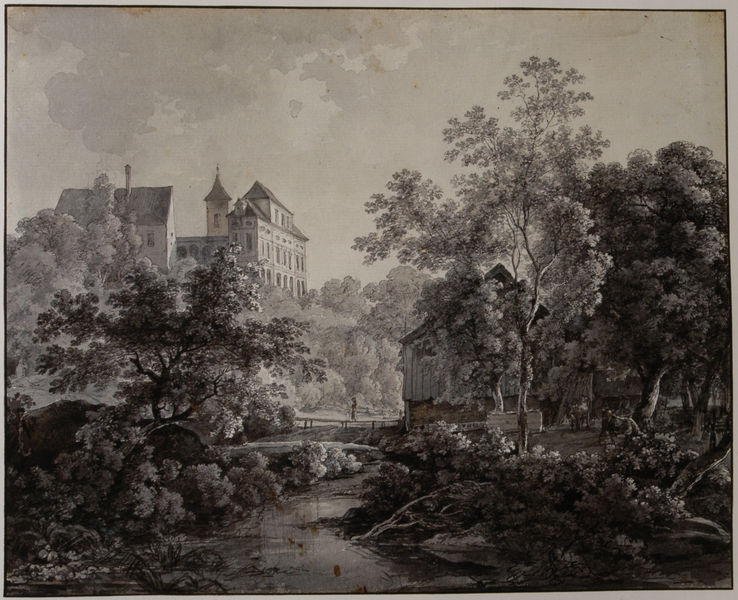
Titel: Schloß Harlaching
Künstler: Johann Georg von Dillis
Institution: (Privatbesitz)
Schlagwörter: baum, berg, blätter, dunkel, himmel, laub, mann, schatten, wasser, weiß, wolken, bäume, fluss, frauen, landschaft, menschen, see, stadt, ufer, äste, braun, fenster, frau, grau, hell, licht, männer, schwarz, straße, tür, zeichnung, dach, gebäude, gras, haus, park, rot, schloss, tier, tiere, weg, wolke, zaun, hochformat, alt, wand, lang, mensch, spitze, stein, steine, spiegel, ast, bach, baumstamm, birke, birken, ferne, hügel, mühle, natur, schilf, spiegelung, strauch, vieh, brücke, busch, büsche, gebüsch, gewässer, hütte, kanal, kirche, pfad, qualm, rauch, sträucher, personen, blatt, person, pflanzen, wald, anhöhe, bauern, dachziegel, kamin, ofen, pferd, schornstein, schuppen, turm, chaos, bewölkt, landschft, strand, papier, düster, ansicht, bogen, perspektive, pflaster, türen, vedute, abhang, berge, fels, dächer, giebel, mauer, grafik, graphik, nebel, linien, bauernhof, hof, idylle, sepia, wagen, böschung, romantik, dampf, steg, sturm, unwetter, wetter, spitz, platte, baumkrone, baumkronen, hoch, striche, bauer, tor, foto, wände, paradies, tusche, burg, scheune, kloster, türmchen, türme, linie, idyll, groß, druck, druckgraphik, lithographie, schwarz-weiß, radierung, stich, lithografie, strich, wirr, aquatinta, flora, tore, anwesen, gut, gutshaus, gutshof, hügelig, mauern, walmdach, geäst, rinde, fauna, rötlich, bachlauf, gehöft, hochkant, fernsicht, atmosphäre, tempel, gestrüpp, färbung, kupferstich, lavierung, erhöhung, zinne, kaltnadel, satteldach, dillis, parl, erle, bürgerhaus, lavur, felsenw, baumstämmer, rotstich, monchrom, flusss, birkee, harlaching, mezzotinta, mezzotinto, rle, scheuer, schloss harlaching, dunkal